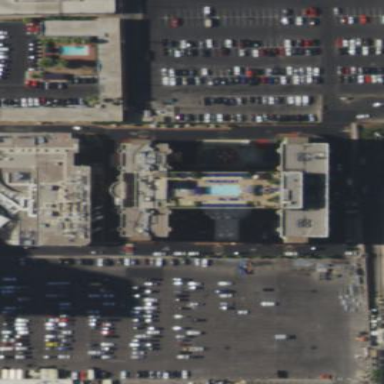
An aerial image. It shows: Hotel building.